Current action and preconditions to check: path_clear

Your task: For each precondition in the list above, predict whether it will hold at this action.

Consider the current scene as observed from the mobile robot's camera, and analyze the predicted future states of all dynamic agents (e.g., people, animals, vehicles, or any moving entities) within the NEXT SECOND.

IMPORTANT: Only answer "very likely" if you are absolutely certain—based on strong, clear evidence—that a dynamic agent will violate the precondition in the predicted future state. Do NOT answer "very likely" for unlikely, ambiguous, or low-probability risks.

Ask yourself for each precondition: Is there a high probability, with clear and convincing evidence, that the predicted future states of any dynamic agent will interfere with the predicted future state of the currently executing action within the NEXT SECOND, causing that precondition to fail?

Assess the risk level based on these predictions. Use "likely" or "very likely" if motions create a clear risk of interference.

Use "neutral" or "improbable" if agents are nearby but their predicted paths are clearly diverging or non-conflicting.

Failure Risk Categories: "very improbable", "improbable", "neutral", "likely", "very likely"

Answer Format: Output ONLY the probability_of_failure value from these categories: "very improbable", "improbable", "neutral", "likely", "very likely"

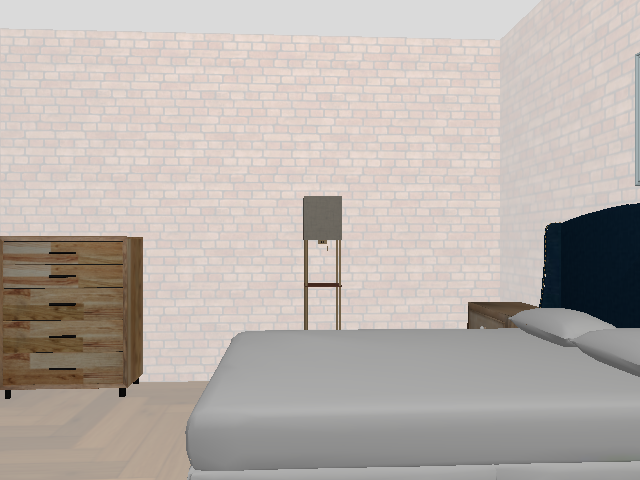

Answer: very improbable